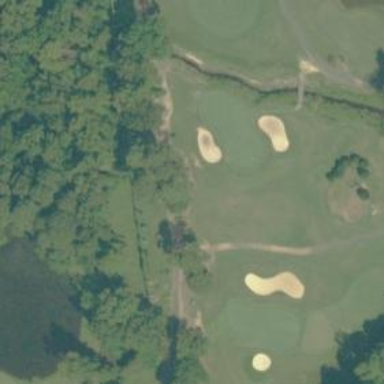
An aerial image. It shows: Path used for both walking and golf.